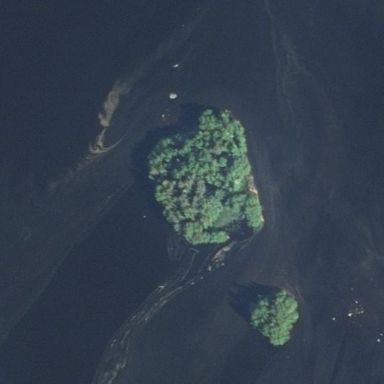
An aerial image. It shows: Islet.